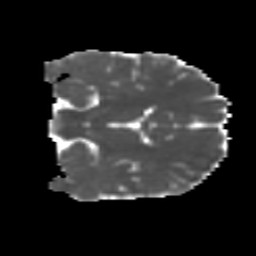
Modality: MD
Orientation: coronal
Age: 13
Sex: male
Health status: ill
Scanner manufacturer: ge
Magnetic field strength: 3 T
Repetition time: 6.752 s
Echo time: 0.079 s